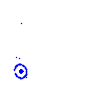
Particle: pion